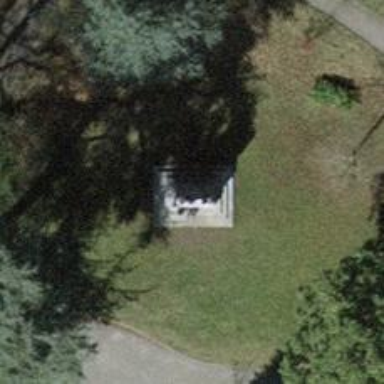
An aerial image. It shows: Historic monument.